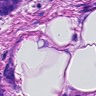
Metastatic tissue present: yes